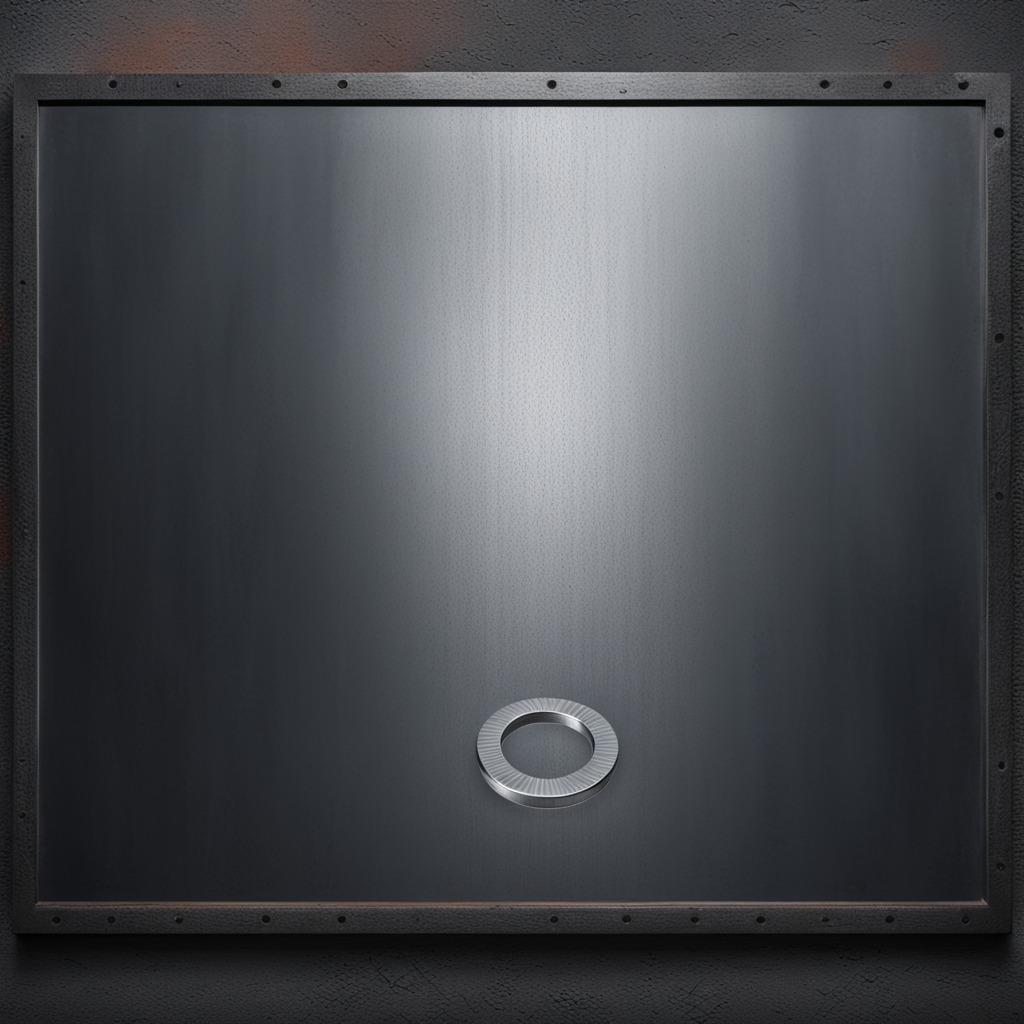
A flat metal washer is lying on the cold steel table in a mining workshop gritty textures.